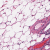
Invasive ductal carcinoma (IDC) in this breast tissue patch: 0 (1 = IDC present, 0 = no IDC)